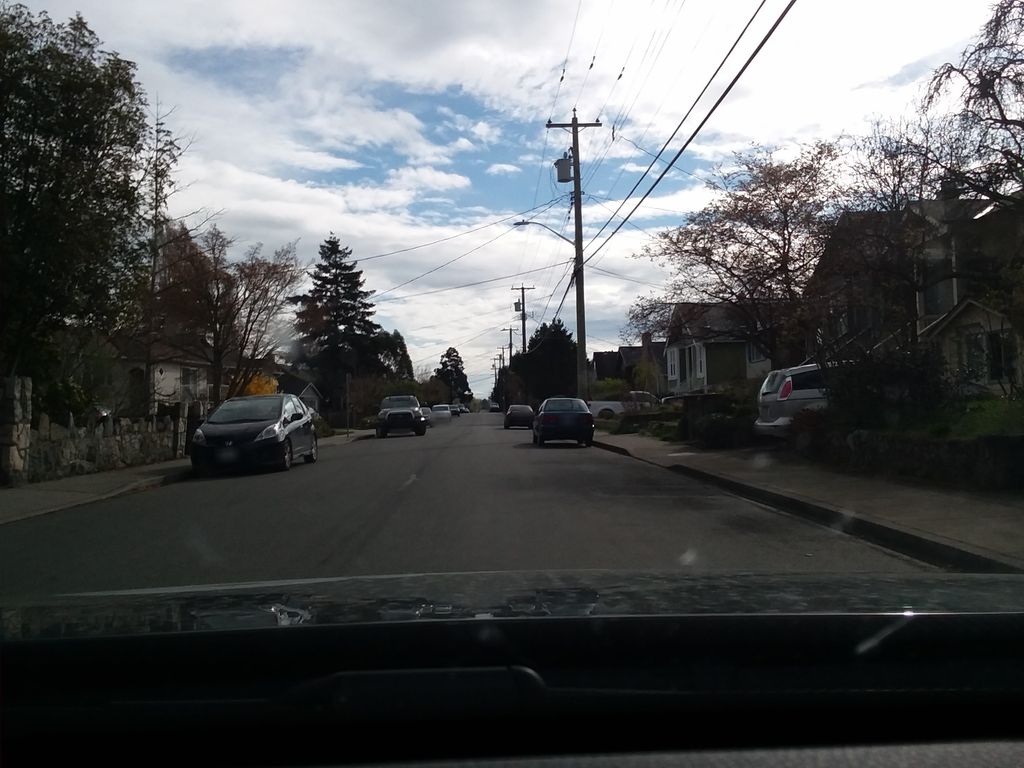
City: victoria